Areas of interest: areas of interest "Park Square"
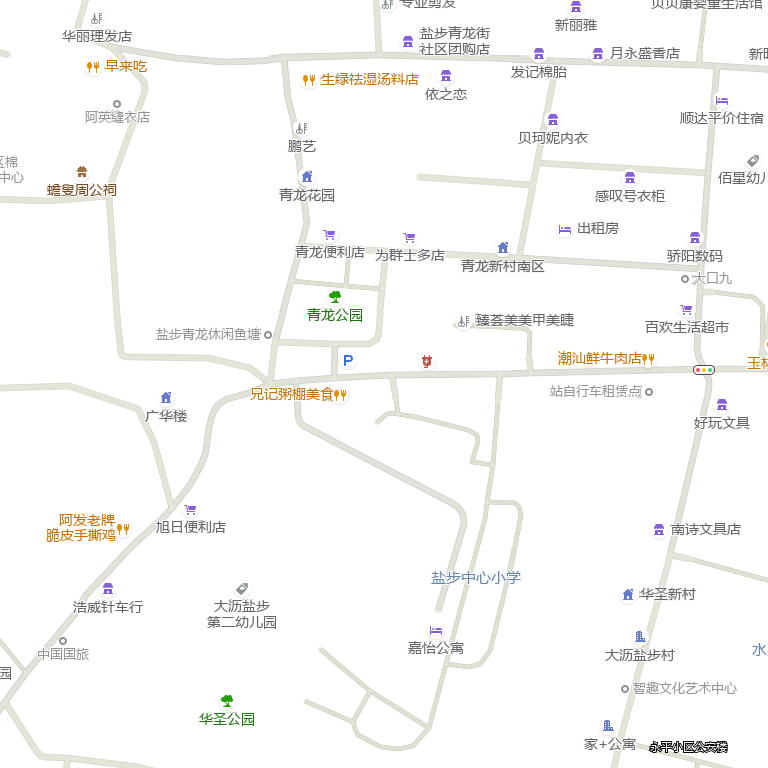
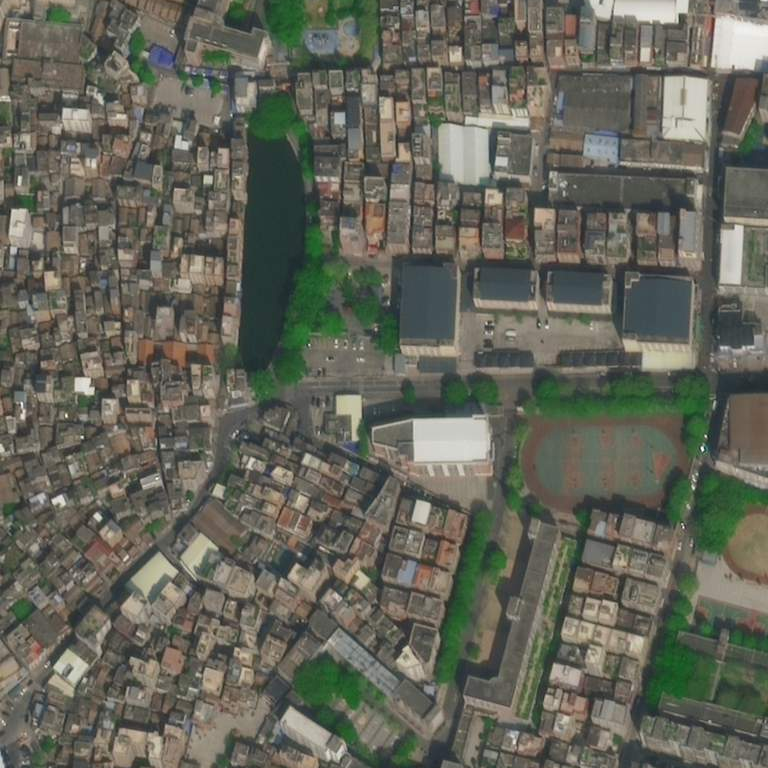